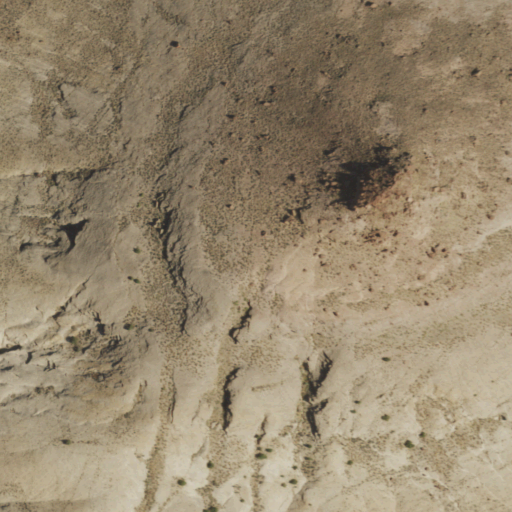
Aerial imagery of mountain in Nevada named Daisy Peak containing only shrub